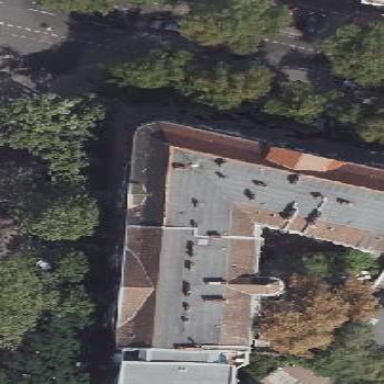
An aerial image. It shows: Apartment building with double saltbox roof shape.